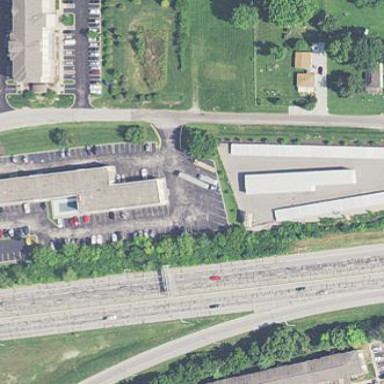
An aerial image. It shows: Parking area.